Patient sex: F
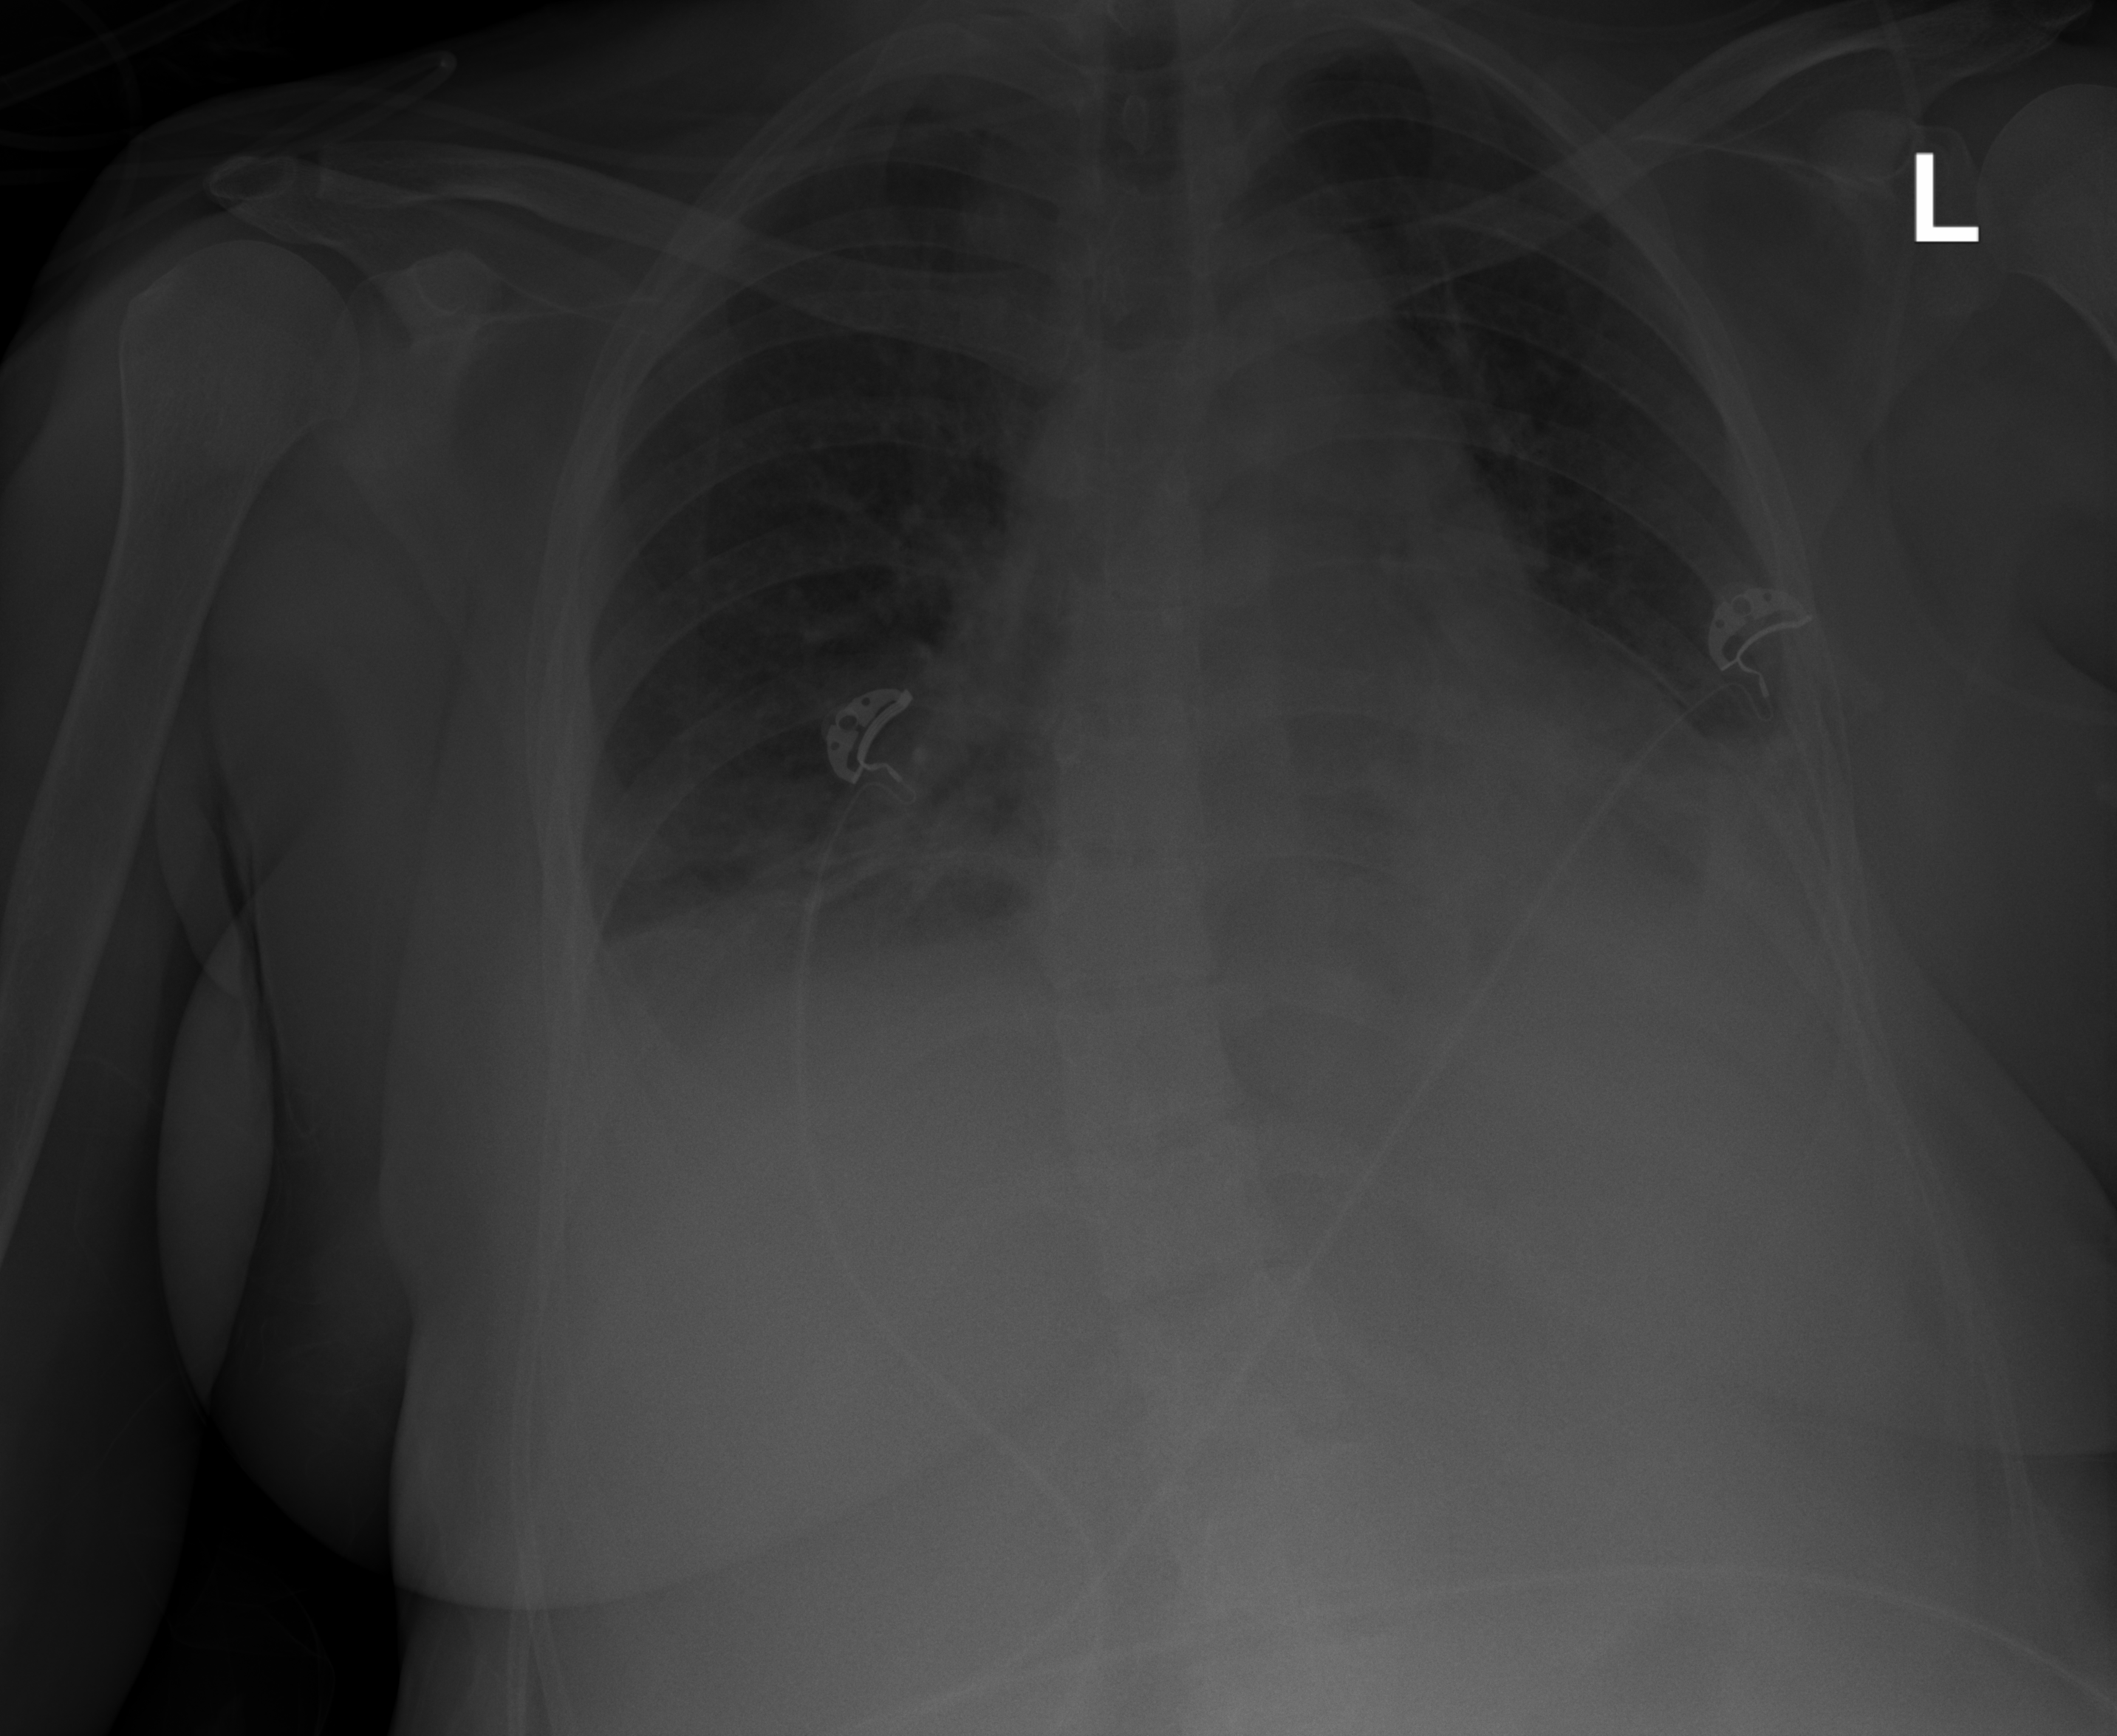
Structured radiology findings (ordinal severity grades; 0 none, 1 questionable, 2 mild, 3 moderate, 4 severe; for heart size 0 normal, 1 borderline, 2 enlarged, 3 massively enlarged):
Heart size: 2
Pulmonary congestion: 0
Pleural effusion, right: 2
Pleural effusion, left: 2
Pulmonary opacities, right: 2
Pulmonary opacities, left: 2
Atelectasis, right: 2
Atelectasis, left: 2